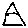
Label: triangle